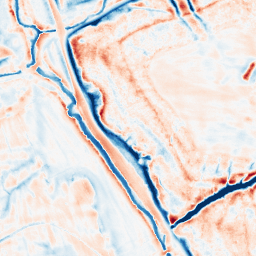
Category: edge_preserving
Decomposition family: bilateral
Decomposition parameters: d: 21
sigma_color: 75
sigma_space: 50
Upsampling method: quadratic
Upsampling parameters: scale: 2
Upsampling scale: 2